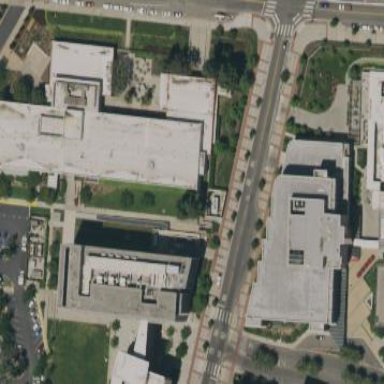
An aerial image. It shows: College building.